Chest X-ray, AP view. Patient: 29 years old, sex F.
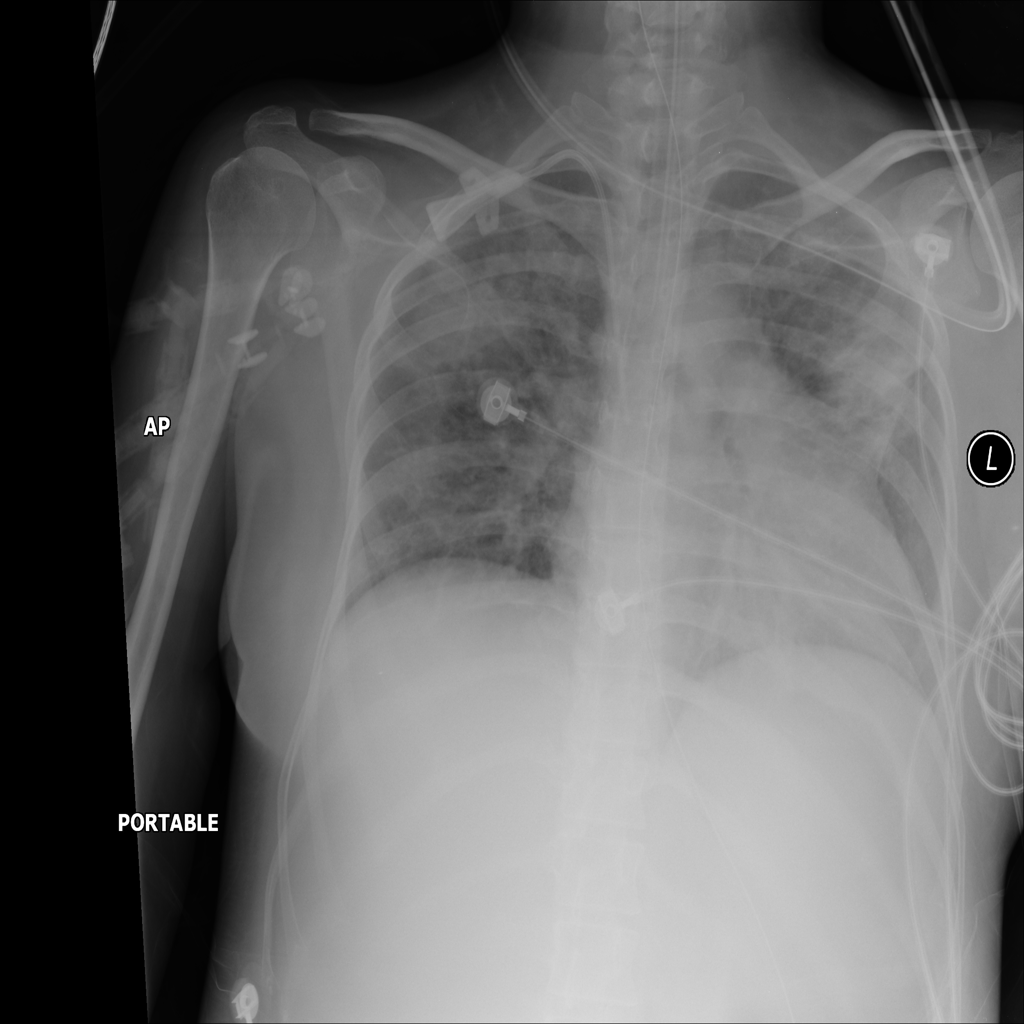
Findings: Consolidation, Infiltration